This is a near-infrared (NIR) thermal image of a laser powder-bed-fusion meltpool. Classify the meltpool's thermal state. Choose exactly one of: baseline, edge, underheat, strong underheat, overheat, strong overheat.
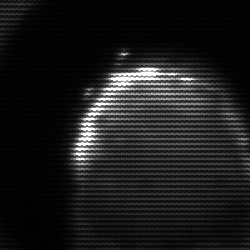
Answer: edge